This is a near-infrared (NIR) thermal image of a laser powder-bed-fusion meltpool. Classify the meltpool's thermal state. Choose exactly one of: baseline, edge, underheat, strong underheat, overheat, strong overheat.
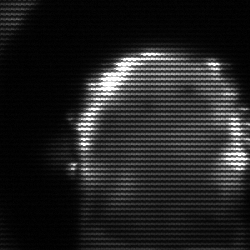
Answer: baseline